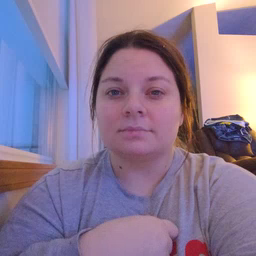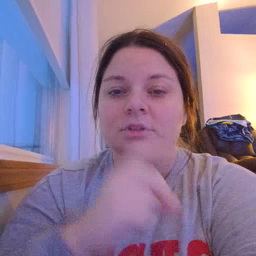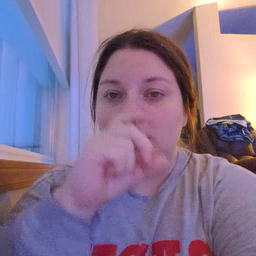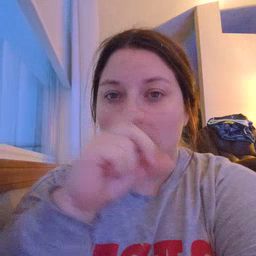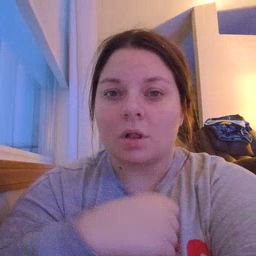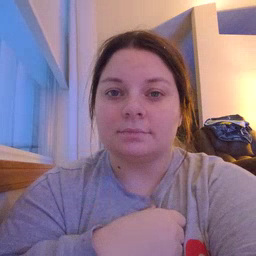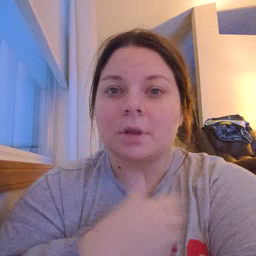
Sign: doll